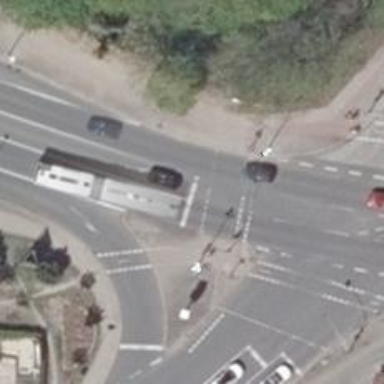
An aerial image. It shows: Secondary road with separate asphalt sidewalks and cycleway.